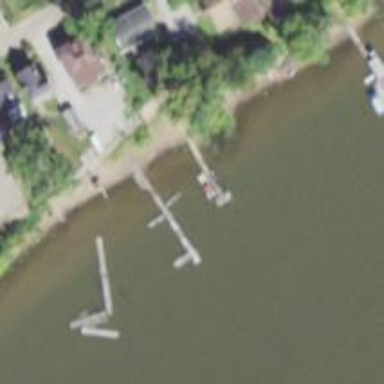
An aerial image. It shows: Pier with mooring facilities.